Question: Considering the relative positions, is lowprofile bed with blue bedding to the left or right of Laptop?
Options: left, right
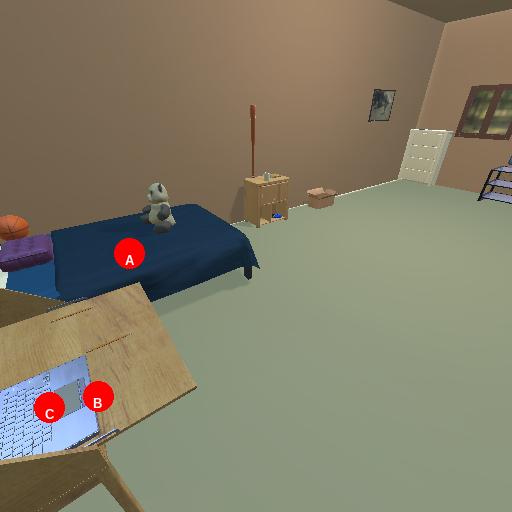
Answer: left